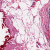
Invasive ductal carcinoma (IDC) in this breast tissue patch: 0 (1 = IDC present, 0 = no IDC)